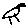
Label: bird